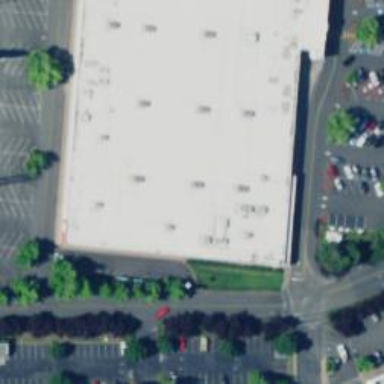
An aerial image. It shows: Retail building housing department store.